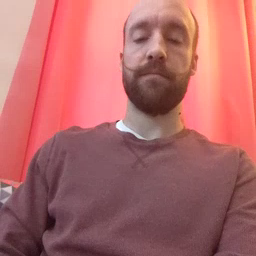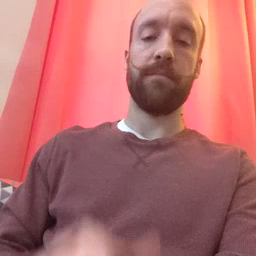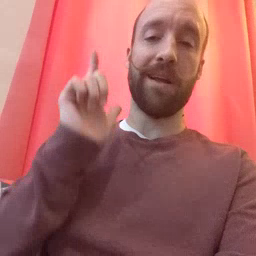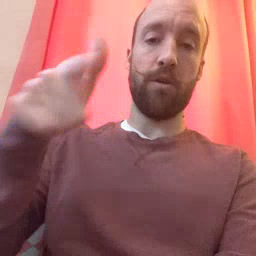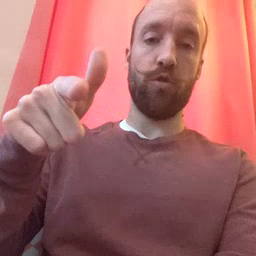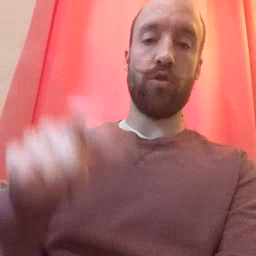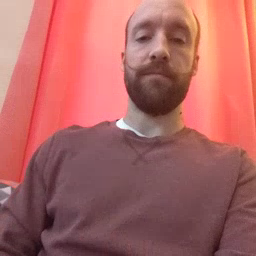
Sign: later